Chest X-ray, AP view. Patient: 41 years old, sex M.
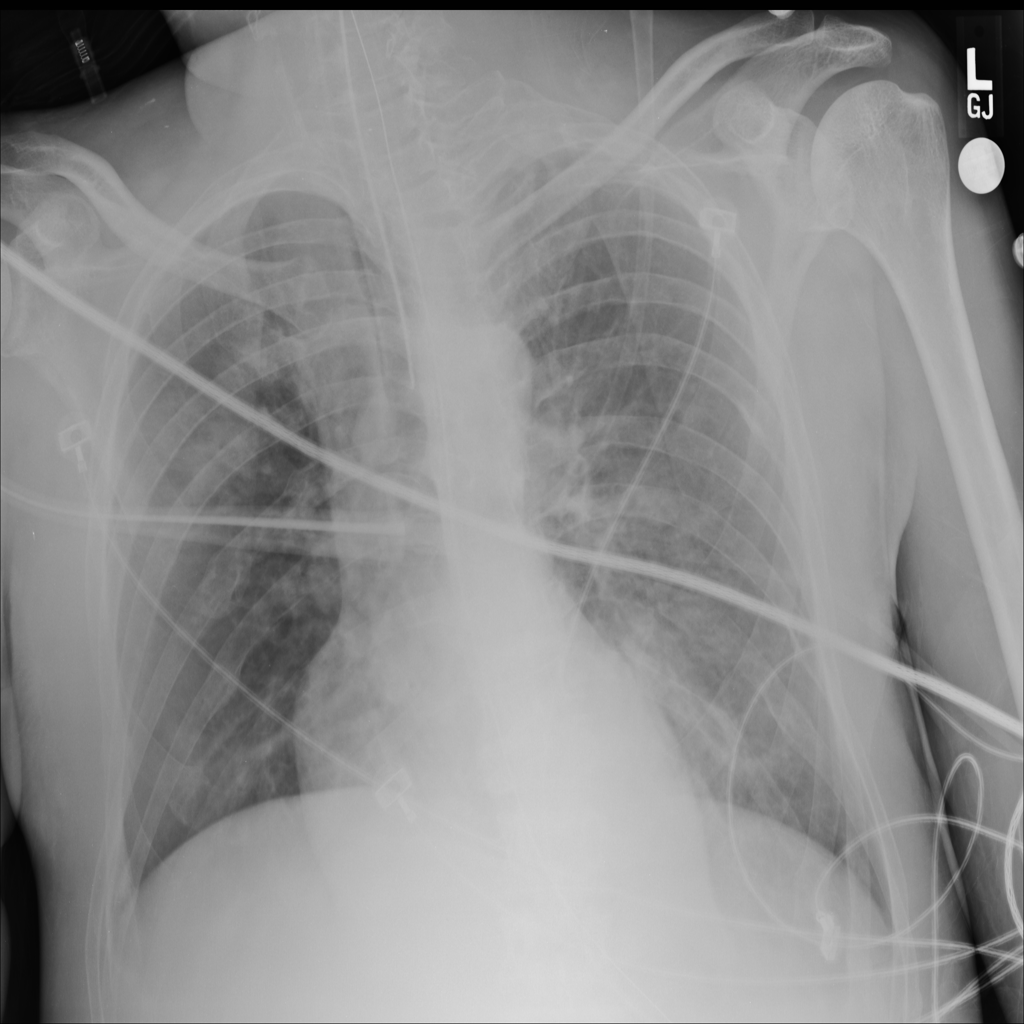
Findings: No Finding